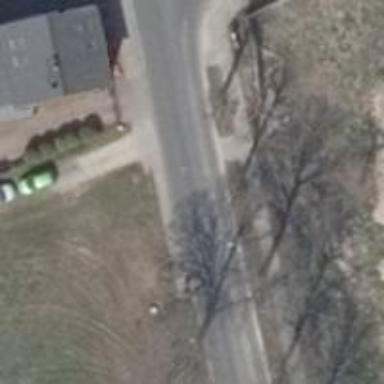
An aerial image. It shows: Tertiary road with asphalt surface. The road has separate sidewalks on both sides.